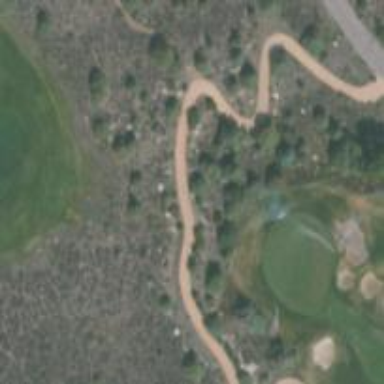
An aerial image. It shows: Pathway for golfing.